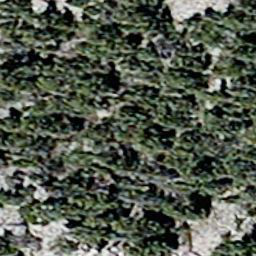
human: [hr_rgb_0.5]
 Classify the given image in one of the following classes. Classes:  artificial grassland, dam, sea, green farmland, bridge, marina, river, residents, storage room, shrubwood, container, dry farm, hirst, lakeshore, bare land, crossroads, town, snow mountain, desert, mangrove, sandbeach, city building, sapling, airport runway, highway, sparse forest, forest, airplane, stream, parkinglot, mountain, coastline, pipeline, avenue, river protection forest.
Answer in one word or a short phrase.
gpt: sparse forest